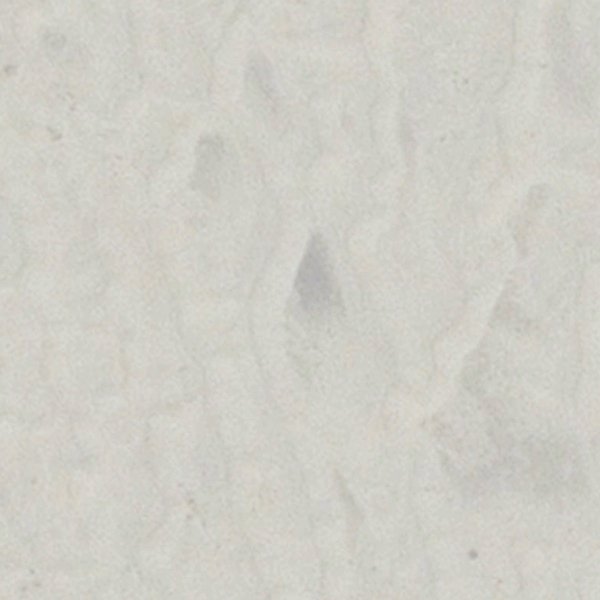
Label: Desert